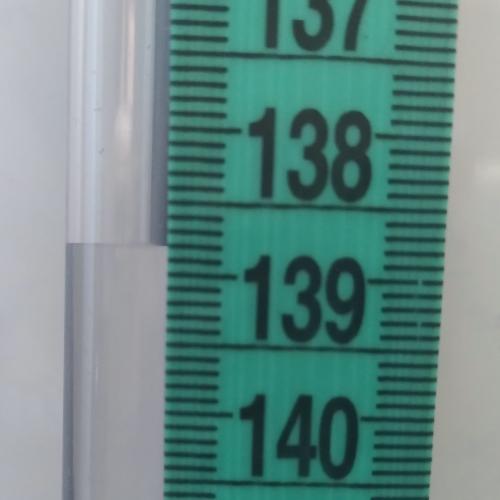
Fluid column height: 138.8 cm